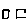
Label: square